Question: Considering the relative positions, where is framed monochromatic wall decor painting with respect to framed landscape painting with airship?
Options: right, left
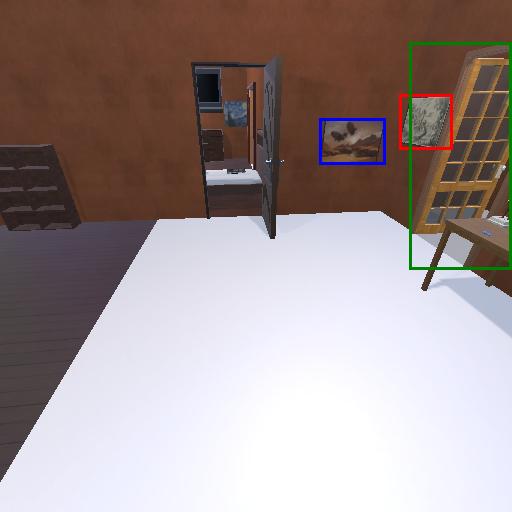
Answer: right